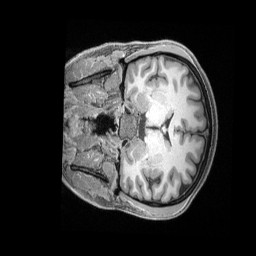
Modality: T1w
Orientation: coronal
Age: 26
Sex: female
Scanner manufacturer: siemens
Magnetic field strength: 3 T
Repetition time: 2.4 s
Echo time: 0.00228 s